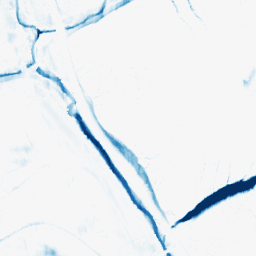
Category: morphological
Decomposition family: morphological_ellipse
Decomposition parameters: operation: closing
width: 20
height: 5
Upsampling method: bspline
Upsampling parameters: scale: 4
Upsampling scale: 4